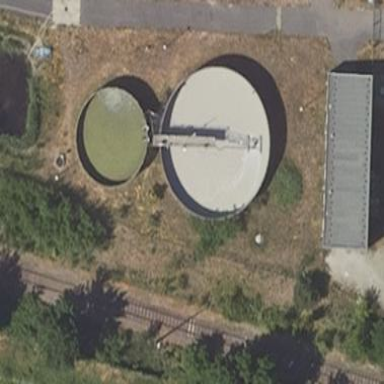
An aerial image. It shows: Waste water basin holding wastewater.